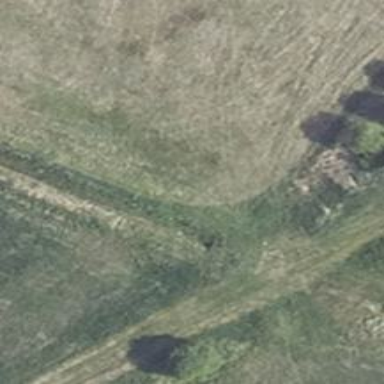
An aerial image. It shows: Culvert tunnel.